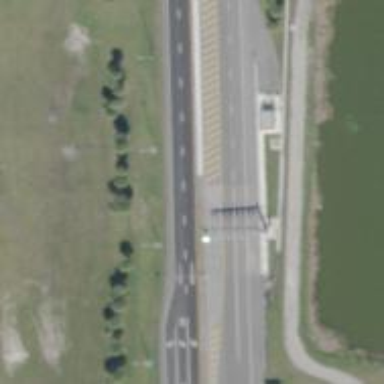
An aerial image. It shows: Toll gantry on the road.